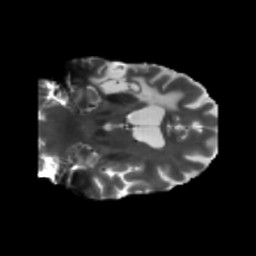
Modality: T2w
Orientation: coronal
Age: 56
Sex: male
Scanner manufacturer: siemens
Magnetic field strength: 3 T
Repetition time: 5.25 s
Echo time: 0.08 s